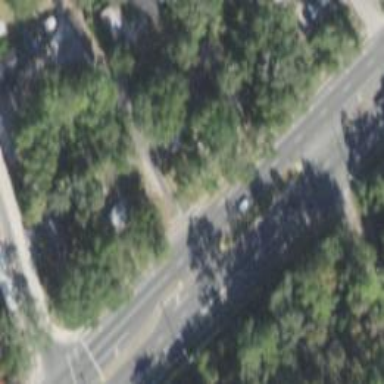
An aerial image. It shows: Marked road crossing.